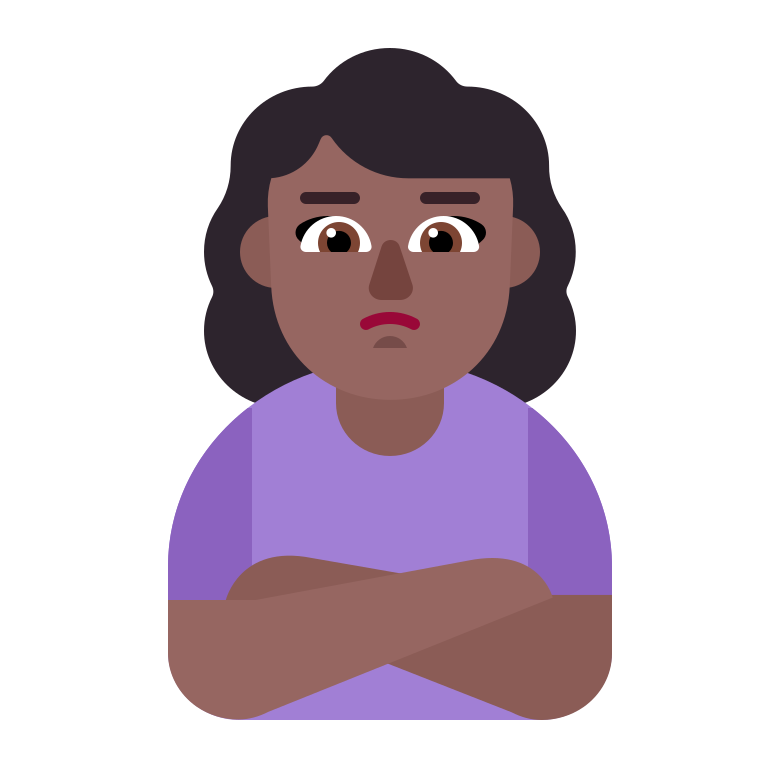
woman pouting flat  dark